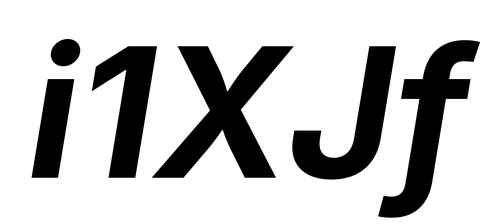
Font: Inter-Italic_Bold_Italic